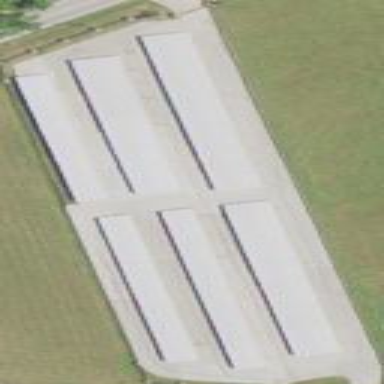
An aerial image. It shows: Storage rental shop.